三年级 · 算术

90 元好消息: 有奖促销, 购玩具满 200 元送 50 元

(1) 买一架飞机和一辆自行车，能获奖吗？

(2) 买一辆自行车和一台挖机，能获奖吗?
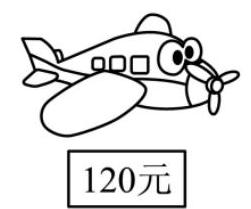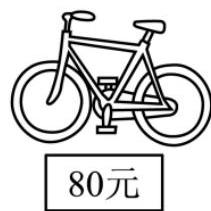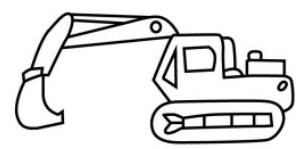
答案: （1）能获奖

（2）不能获奖

【详解】 (1) $120+20=200$ (元)

$200=200$

答: 能获奖。

(2) $80+90=170($ 元 $)$

$170<200$

答：不能获奖。